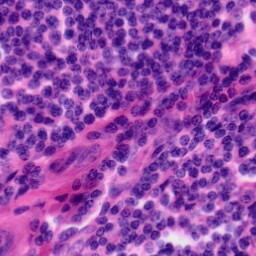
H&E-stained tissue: Tonsil